Question: Here's a snapshot of my PC with this log message logged in Logcat:

Anyone knows what this means?
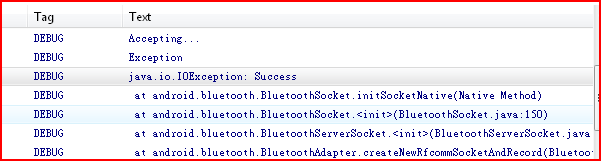
Answer: This doesn't seem to be something which is widely reported, and I confess its a new one on me! The only thing I can say is that there is certainly some discrepancy in how best to create a 'BluetoothSocket' on different devices. Have a look at this question, it be relevent: <URL>